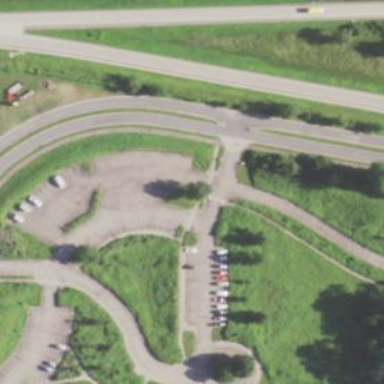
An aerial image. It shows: Parking area with surface.